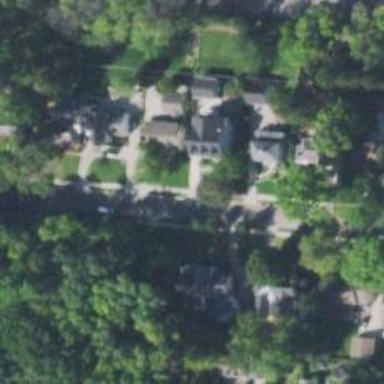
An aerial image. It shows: Residential driveway designated as service road.